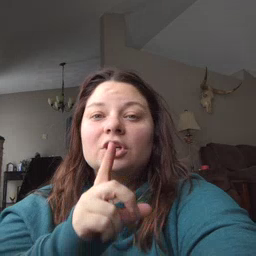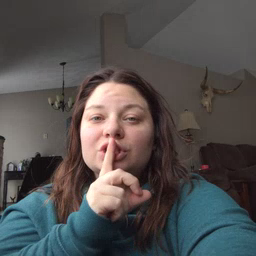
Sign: shhh